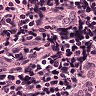
Metastatic tissue present: no